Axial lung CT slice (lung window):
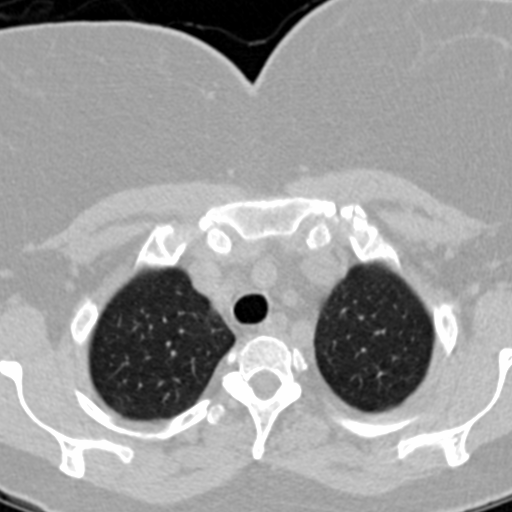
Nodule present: no